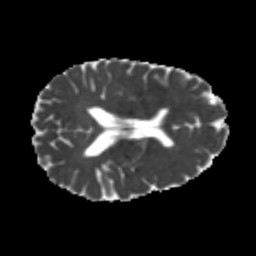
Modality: MD
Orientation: axial
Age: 24
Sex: male
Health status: healthy
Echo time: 0.074 s